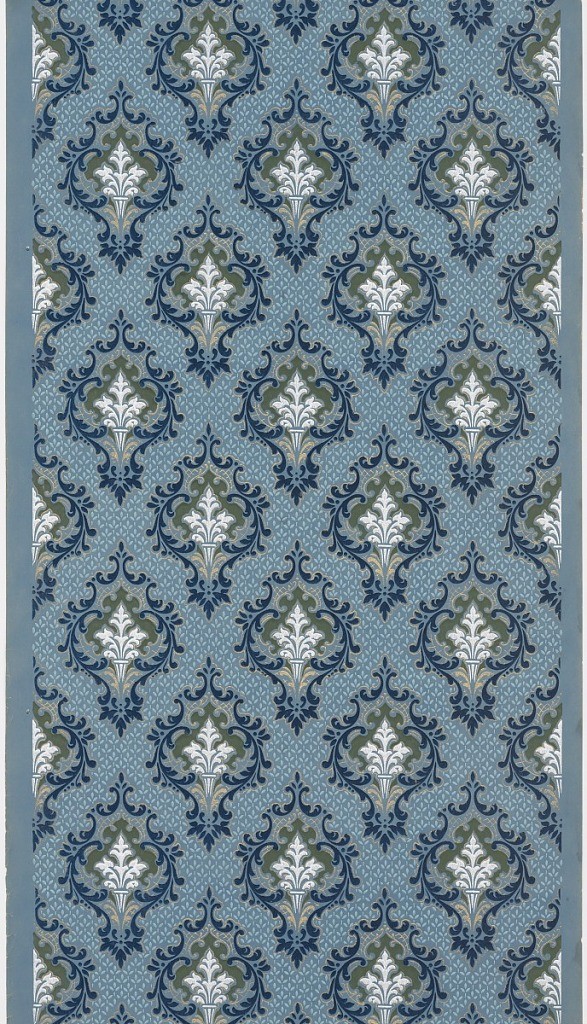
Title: Sidewall
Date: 1905–1915
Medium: Machine-printed paper
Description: Foliate medallion pattern with stylized bouquet of flowers within each medallion, petite floral motif fill in background. Printed in shades of blue, green, white and metallic gold on blue ground.